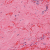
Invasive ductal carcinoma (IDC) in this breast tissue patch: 0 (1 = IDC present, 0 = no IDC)